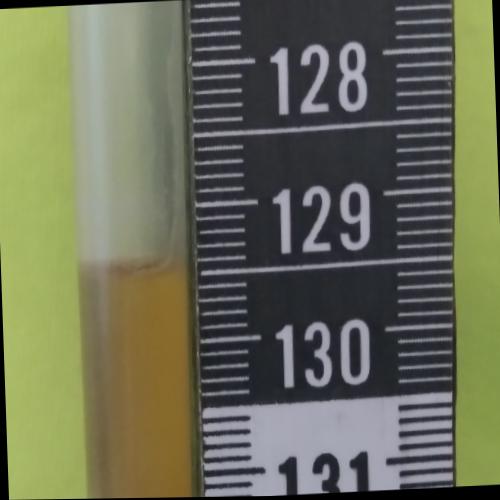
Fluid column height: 129.4 cm